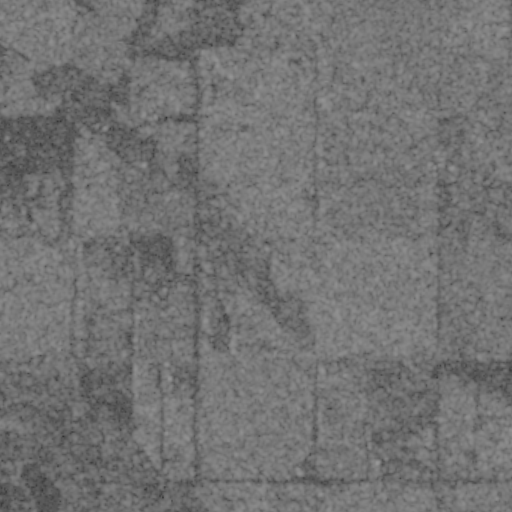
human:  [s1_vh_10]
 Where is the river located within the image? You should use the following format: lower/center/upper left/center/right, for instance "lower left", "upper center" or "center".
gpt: The river is located in the right of the image.
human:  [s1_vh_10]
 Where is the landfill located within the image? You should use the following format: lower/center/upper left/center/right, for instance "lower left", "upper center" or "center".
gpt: There is no landfill in the image.

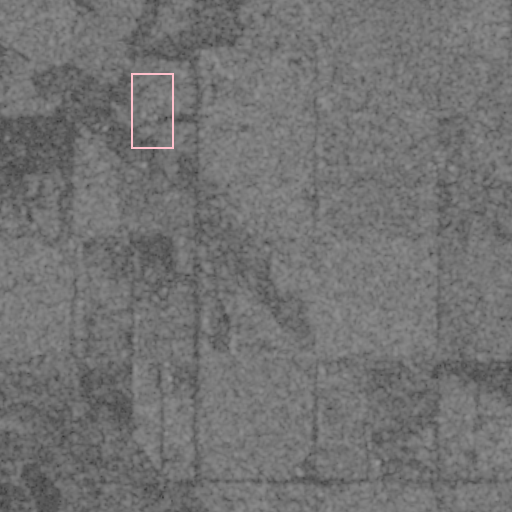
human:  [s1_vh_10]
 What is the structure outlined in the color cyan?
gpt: There is no cyan outline.
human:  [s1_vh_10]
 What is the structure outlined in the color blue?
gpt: There is no structure outlined in blue.